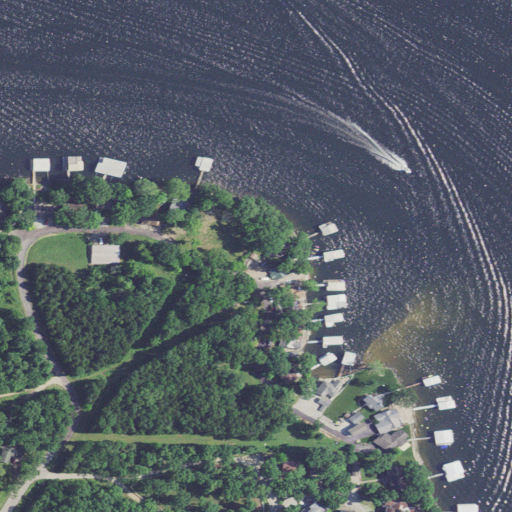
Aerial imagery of cape in Missouri named Gibson Point containing open water, open development, evergreen forest, low intensity development, deciduous forest, mixed forest, medium intensity development, woody wetlands, grassland, pasture, and herbaceous wetlands